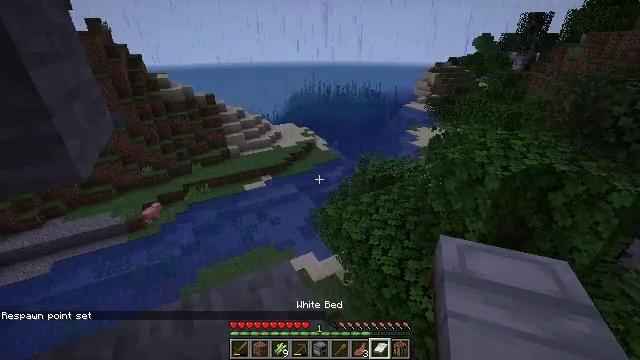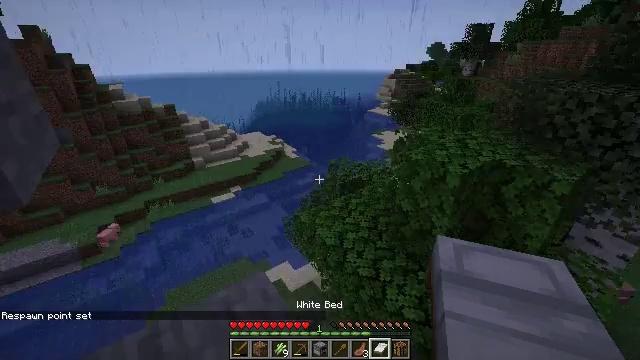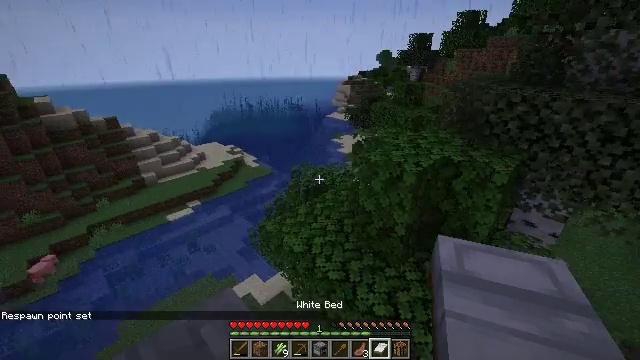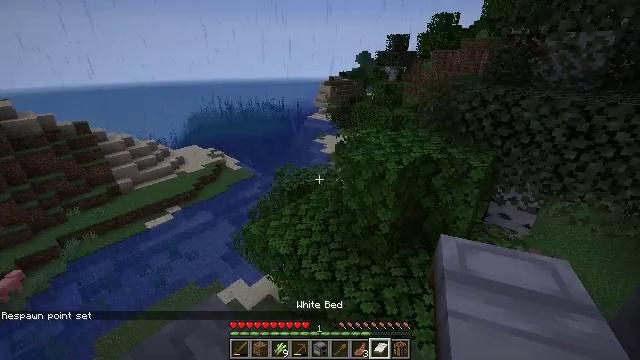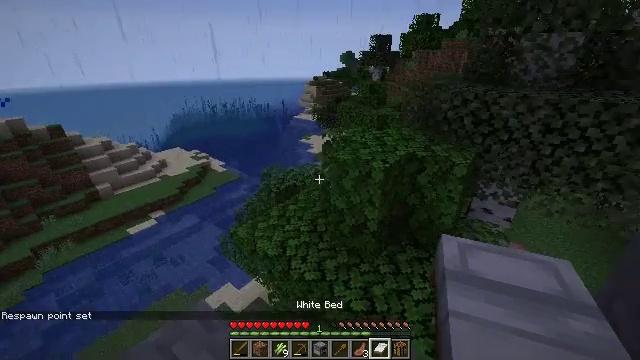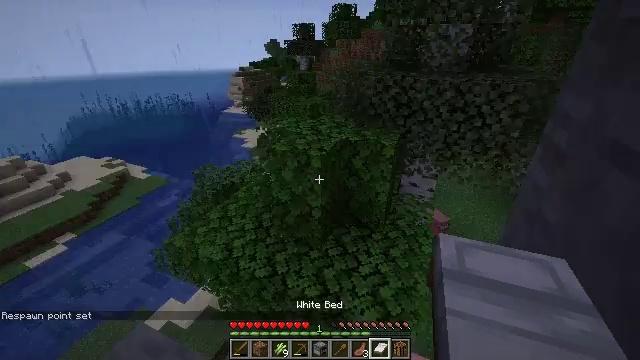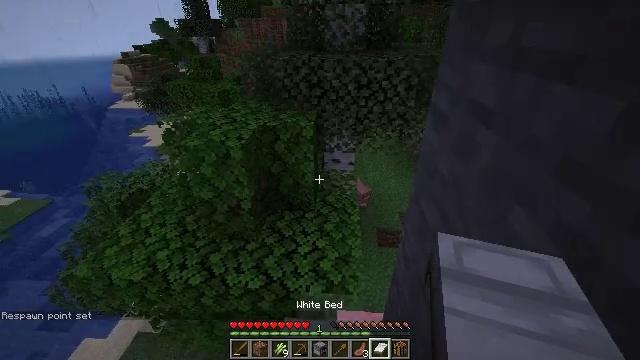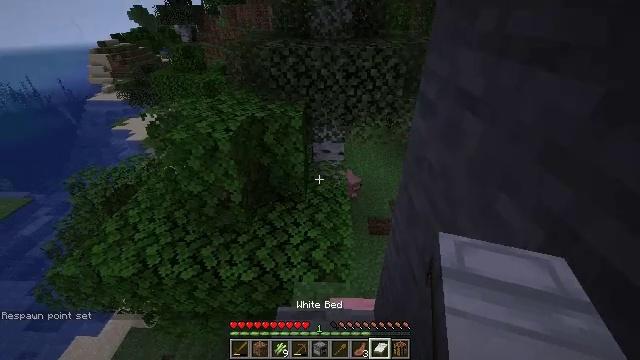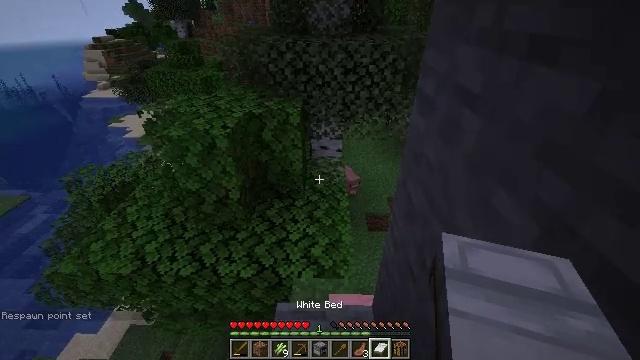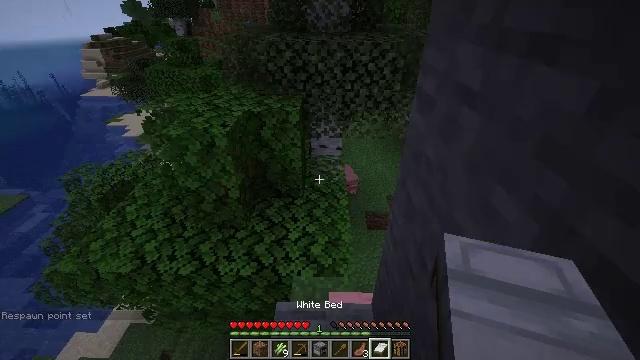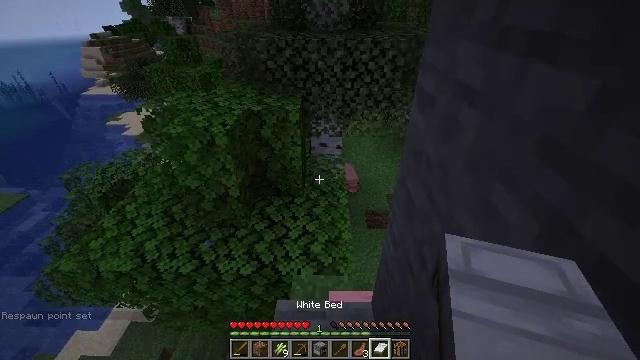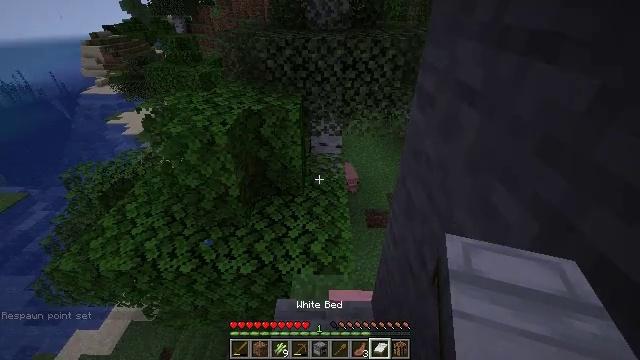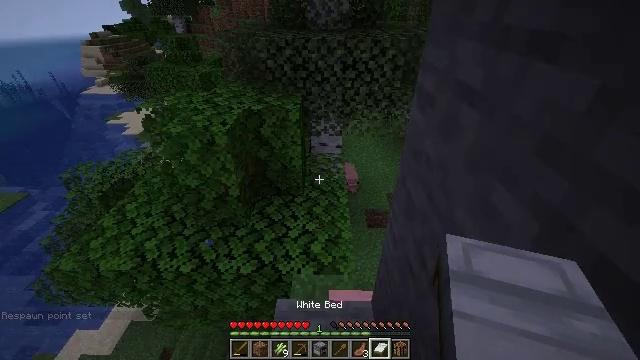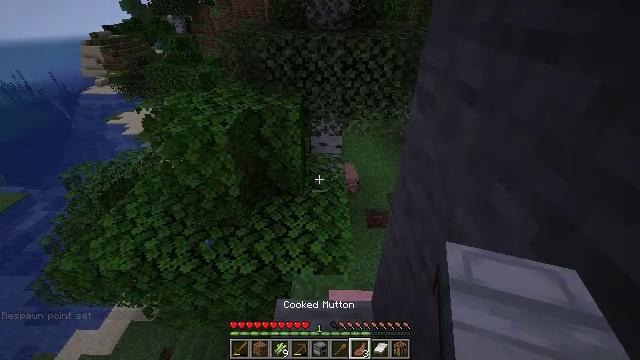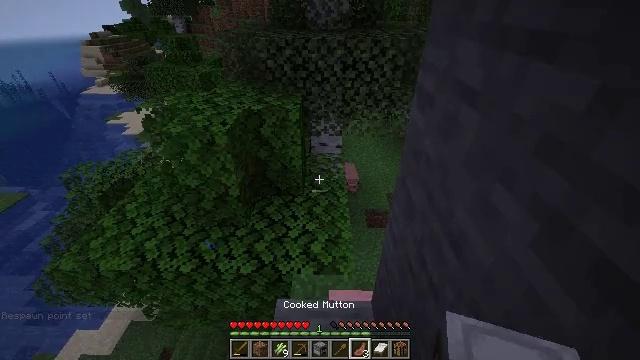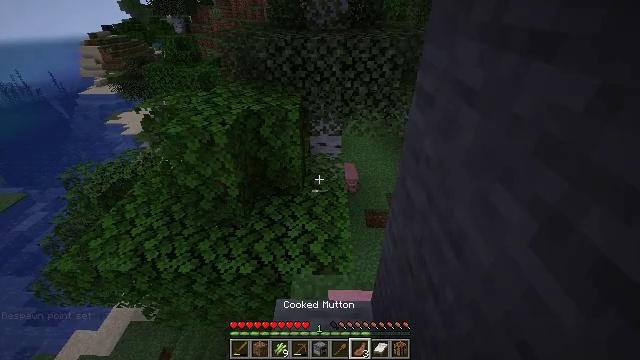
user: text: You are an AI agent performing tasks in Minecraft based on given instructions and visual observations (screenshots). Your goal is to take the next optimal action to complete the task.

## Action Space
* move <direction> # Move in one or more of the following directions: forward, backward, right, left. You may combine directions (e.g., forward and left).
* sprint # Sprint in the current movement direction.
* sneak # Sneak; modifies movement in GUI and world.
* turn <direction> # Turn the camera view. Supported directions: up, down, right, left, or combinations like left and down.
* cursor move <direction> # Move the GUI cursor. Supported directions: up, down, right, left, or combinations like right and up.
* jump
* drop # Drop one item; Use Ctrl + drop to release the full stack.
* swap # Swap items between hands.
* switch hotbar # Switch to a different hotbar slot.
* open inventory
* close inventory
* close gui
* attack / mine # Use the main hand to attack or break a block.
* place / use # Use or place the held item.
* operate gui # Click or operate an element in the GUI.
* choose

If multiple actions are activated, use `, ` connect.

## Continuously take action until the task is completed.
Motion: motion action
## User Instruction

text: Mine the sugar cane near rivers.
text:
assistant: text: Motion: turn right and up
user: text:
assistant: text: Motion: turn right and up
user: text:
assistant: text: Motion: turn right
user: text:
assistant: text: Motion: turn right
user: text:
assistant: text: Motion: turn right and down
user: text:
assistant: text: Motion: turn right and down
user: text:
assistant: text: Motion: turn right and down
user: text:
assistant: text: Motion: no_op
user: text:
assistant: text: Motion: no_op
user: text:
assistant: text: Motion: no_op
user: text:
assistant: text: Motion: no_op
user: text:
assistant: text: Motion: no_op
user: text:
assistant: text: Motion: no_op
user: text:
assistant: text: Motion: no_op
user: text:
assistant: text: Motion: no_op
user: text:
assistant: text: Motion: no_op
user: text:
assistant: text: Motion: no_op
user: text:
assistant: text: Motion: no_op
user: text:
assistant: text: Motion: no_op
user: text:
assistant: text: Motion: no_op
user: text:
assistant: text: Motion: no_op
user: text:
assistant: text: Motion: no_op
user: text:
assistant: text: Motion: no_op
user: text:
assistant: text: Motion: no_op
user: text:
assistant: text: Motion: no_op
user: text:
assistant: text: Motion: no_op
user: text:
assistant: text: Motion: no_op
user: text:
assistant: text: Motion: no_op
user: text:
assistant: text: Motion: no_op
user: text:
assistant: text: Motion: no_op